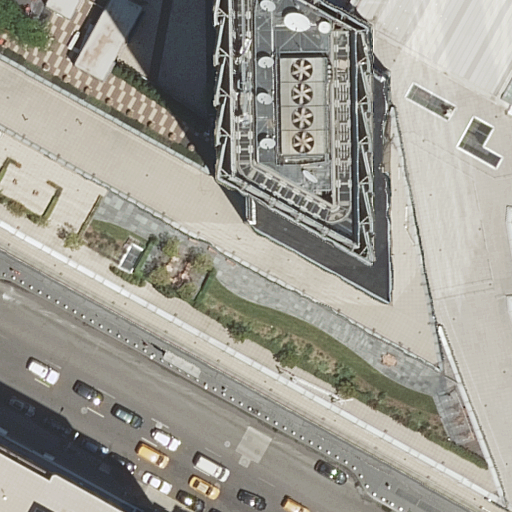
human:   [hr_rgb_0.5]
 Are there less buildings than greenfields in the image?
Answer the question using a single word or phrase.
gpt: no

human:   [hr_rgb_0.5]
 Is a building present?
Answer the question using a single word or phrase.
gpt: yes

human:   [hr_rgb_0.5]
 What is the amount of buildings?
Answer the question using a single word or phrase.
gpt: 2

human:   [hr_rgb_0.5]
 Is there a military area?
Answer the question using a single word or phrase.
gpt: no

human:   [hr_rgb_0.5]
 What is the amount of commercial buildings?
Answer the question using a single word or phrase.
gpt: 0

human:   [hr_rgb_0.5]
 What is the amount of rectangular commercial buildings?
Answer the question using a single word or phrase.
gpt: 0

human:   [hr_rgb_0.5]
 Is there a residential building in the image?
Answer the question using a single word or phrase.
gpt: yes

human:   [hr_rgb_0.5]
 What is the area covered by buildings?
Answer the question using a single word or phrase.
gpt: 706m2

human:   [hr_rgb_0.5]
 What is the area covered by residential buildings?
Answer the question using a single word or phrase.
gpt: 706m2

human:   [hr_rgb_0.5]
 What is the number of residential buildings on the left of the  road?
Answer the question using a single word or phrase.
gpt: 2

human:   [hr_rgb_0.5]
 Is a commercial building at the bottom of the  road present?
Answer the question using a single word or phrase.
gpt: no

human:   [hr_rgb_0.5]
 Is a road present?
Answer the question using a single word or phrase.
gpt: yes

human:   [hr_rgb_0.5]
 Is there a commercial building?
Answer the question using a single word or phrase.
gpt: no

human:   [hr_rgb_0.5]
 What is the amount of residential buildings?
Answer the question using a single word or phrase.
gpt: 2

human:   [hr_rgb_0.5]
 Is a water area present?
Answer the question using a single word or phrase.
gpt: no

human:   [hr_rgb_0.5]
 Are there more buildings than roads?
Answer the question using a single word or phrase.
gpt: yes

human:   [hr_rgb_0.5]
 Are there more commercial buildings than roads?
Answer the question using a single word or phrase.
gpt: no

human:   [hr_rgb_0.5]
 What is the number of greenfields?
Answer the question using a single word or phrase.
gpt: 0

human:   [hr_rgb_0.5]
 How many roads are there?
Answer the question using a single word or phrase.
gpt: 1

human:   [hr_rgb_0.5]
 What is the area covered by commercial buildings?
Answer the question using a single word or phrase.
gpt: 0m2

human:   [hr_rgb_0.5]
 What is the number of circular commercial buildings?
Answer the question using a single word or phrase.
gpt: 0

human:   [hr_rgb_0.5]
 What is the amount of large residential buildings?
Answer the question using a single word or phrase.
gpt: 1

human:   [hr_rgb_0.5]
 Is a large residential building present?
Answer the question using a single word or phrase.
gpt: yes

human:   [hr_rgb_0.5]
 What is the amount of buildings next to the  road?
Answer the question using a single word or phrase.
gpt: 2

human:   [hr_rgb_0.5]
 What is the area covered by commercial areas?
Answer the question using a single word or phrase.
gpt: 0m2

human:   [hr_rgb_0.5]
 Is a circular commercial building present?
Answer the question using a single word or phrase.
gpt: no

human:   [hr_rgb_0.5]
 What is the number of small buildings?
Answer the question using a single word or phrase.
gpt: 0

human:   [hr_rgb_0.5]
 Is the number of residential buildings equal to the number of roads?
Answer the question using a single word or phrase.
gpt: no

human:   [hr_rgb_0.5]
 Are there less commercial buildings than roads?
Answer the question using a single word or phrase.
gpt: yes

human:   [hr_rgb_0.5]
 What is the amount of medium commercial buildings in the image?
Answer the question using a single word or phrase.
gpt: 0

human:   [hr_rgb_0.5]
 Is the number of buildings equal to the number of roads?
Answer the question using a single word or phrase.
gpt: no

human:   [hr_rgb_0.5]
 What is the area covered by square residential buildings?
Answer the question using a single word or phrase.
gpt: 0m2

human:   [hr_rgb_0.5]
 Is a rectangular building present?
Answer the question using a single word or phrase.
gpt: yes

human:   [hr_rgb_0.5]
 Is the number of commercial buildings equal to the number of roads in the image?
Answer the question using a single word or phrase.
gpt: no

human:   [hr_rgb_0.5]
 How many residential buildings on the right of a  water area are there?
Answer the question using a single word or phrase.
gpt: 0

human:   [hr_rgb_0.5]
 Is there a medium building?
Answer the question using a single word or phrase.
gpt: yes

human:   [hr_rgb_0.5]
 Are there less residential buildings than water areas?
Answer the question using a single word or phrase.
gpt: no

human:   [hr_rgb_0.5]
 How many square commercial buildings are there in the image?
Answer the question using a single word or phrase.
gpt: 0

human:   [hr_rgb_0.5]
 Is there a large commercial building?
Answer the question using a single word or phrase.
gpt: no

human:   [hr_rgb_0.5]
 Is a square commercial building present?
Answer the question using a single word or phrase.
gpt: no

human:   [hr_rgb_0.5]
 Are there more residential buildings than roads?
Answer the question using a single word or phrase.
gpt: yes

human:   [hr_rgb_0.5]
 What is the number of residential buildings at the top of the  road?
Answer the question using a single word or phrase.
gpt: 1

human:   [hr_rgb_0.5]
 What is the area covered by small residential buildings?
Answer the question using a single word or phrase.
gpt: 0m2

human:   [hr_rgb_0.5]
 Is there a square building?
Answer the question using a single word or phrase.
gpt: no

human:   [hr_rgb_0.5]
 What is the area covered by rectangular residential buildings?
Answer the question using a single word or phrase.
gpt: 706m2

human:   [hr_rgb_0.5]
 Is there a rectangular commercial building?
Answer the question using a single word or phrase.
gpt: no

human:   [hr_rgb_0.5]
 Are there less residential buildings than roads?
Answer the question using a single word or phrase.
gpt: no

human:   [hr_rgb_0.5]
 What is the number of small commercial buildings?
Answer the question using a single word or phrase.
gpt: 0

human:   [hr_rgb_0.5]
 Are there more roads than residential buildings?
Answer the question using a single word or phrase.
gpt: no

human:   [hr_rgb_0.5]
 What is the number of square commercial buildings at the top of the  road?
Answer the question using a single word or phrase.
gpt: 0

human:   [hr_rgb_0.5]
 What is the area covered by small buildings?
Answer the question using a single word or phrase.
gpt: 0m2

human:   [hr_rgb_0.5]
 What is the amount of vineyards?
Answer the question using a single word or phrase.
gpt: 0

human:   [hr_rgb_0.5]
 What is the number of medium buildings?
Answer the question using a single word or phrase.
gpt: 1

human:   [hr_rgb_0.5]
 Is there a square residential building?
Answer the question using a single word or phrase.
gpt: no

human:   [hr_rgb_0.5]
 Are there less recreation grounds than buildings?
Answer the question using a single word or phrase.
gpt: yes

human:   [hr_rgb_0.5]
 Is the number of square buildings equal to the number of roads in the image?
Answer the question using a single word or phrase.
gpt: no

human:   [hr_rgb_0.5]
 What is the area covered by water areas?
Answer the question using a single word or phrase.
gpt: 0m2

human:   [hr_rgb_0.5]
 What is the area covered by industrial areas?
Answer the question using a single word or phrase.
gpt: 0m2

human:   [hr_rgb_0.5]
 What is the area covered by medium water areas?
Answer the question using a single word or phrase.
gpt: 0m2

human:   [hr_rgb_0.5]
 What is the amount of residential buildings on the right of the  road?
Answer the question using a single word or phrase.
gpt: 0

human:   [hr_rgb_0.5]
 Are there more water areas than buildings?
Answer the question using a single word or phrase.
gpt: no

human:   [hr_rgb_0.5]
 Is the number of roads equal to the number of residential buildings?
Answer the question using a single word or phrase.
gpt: no

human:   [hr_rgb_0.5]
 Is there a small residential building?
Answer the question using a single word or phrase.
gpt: no

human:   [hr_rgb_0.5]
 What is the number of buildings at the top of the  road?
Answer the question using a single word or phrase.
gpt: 1